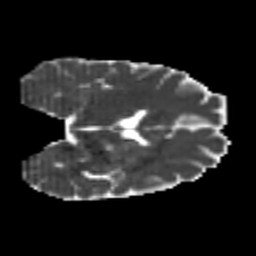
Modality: MD
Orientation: coronal
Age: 22
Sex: male
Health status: healthy
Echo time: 0.074 s